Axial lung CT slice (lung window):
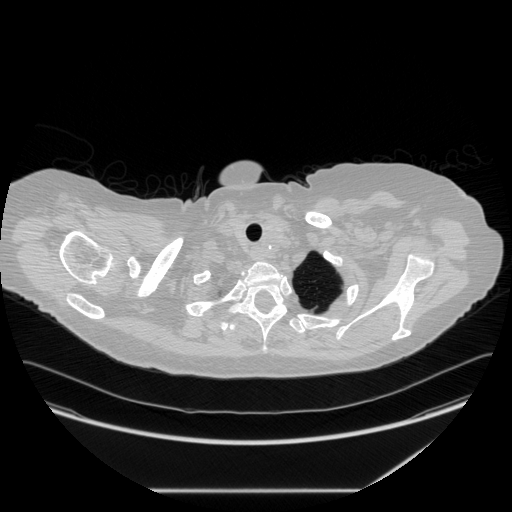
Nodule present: no